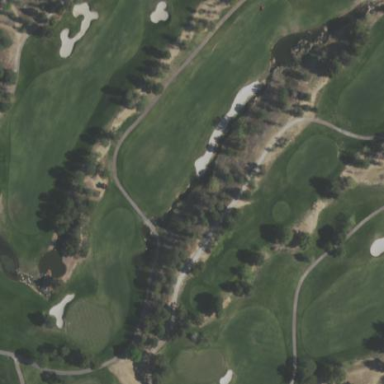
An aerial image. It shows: Grass area designated as golf tee.